Question: Nothing seems to work so far. I got to see with <URL> the following message:
'''
concept_Sjet_dream6.png...
Image Width: 200 Image Length: 240
Bitdepth (Bits/Sample): 8
Channels (Samples/Pixel): 2
Pixel depth (Pixel Depth): 16
Colour Type (Photometric Interpretation): GRAYSCALE with alpha channel
Image filter: Single row per byte filter
Interlacing: No interlacing
Compression Scheme: Deflate method 8, 32k window
Resolution: 11811, 11811 (pixels per meter)
FillOrder: msb-to-lsb
Byte Order: Network (Big Endian)
Number of text strings: 1 of 9
Comment (xTXt deflate compressed): The comment
'''
But the remaining text strings are missing. I did also try other solutions in <URL>, they didn't work either. pngchunks provides this information:
'''
Chunk: Data Length 13 (max <PHONE>), Type <PHONE> [IHDR]
Critical, public, PNG 1.2 compliant, unsafe to copy
IHDR Width: 200
IHDR Height: 240
IHDR Bitdepth: 8
IHDR Colortype: 4
IHDR Compression: 0
IHDR Filter: 0
IHDR Interlace: 0
IHDR Compression algorithm is Deflate
IHDR Filter method is type zero (None, Sub, Up, Average, Paeth)
IHDR Interlacing is disabled
Chunk CRC: -277290027
Chunk: Data Length 1 (max <PHONE>), Type <PHONE> [sRGB]
Ancillary, public, PNG 1.2 compliant, unsafe to copy
... Unknown chunk type
Chunk CRC: -<PHONE>
Chunk: Data Length 2 (max <PHONE>), Type <PHONE> [bKGD]
Ancillary, public, PNG 1.2 compliant, unsafe to copy
... Unknown chunk type
Chunk CRC: -<PHONE>
Chunk: Data Length 9 (max <PHONE>), Type <PHONE> [pHYs]
Ancillary, public, PNG 1.2 compliant, safe to copy
... Unknown chunk type
Chunk CRC: <PHONE>
Chunk: Data Length 7 (max <PHONE>), Type <PHONE> [tIME]
Ancillary, public, PNG 1.2 compliant, unsafe to copy
... Unknown chunk type
Chunk CRC: 292503155
Chunk: Data Length 19 (max <PHONE>), Type <PHONE> [tEXt]
Ancillary, public, PNG 1.2 compliant, safe to copy
... Unknown chunk type
Chunk CRC: -528748773
Chunk: Data Length 8192 (max <PHONE>), Type <PHONE> [IDAT]
Critical, public, PNG 1.2 compliant, unsafe to copy
IDAT contains image data
Chunk CRC: -309524018
Chunk: Data Length 8192 (max <PHONE>), Type <PHONE> [IDAT]
Critical, public, PNG 1.2 compliant, unsafe to copy
IDAT contains image data
Chunk CRC: -<PHONE>
Chunk: Data Length 2301 (max <PHONE>), Type <PHONE> [IDAT]
Critical, public, PNG 1.2 compliant, unsafe to copy
IDAT contains image data
Chunk CRC: -810299134
Chunk: Data Length 0 (max <PHONE>), Type <PHONE> [IEND]
Critical, public, PNG 1.2 compliant, unsafe to copy
IEND contains no data
Chunk CRC: -<PHONE>
'''
Sample image:

I'm very confused. Thank you anyone.
PD: apparently this happens with every image, this is not a special case but the usual case.
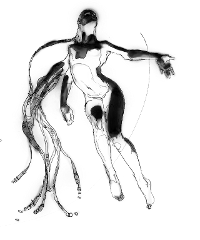
Answer: This is a simple Java way to extract text information from a "valid" png file. International characters may not show well on console.
'''
import java.io.*;
import java.util.zip.InflaterInputStream;
public class PNGExtractText
{
/** PNG signature constant */
public static final long SIGNATURE = 0x89504E470D0A1A0AL;
/** PNG Chunk type constants, 4 Critical chunks */
/** Image header */
private static final int IHDR = 0x49484452; // "IHDR"
/** Image trailer */
private static final int IEND = 0x49454E44; // "IEND"
/** Palette */
/** Textual data */
private static final int tEXt = 0x74455874; // "tEXt"
/** Compressed textual data */
private static final int zTXt = 0x7A545874; // "zTXt"
/** International textual data */
private static final int iTXt = 0x69545874; // "iTXt"
/** Background color */
public static void showText(InputStream is) throws Exception
{
//Local variables for reading chunks
int data_len = 0;
int chunk_type = 0;
byte[] buf=null;
long signature = readLong(is);
if (signature != SIGNATURE)
{
System.out.println("--- NOT A PNG IMAGE ---");
return;
}
/** Read header */
/** We are expecting IHDR */
if ((readInt(is)!=13)||(readInt(is) != IHDR))
{
System.out.println("--- NOT A PNG IMAGE ---");
return;
}
buf = new byte[13+4];//13 plus 4 bytes CRC
is.read(buf,0,17);
while (true)
{
data_len = readInt(is);
chunk_type = readInt(is);
//System.out.println("chunk type: 0x"+Integer.toHexString(chunk_type));
if (chunk_type == IEND)
{
System.out.println("IEND found");
int crc = readInt(is);
break;
}
switch (chunk_type)
{
case zTXt:
{
System.out.println("zTXt chunk:");
buf = new byte[data_len];
is.read(buf);
int keyword_len = 0;
while(buf[keyword_len]!=0) keyword_len++;
System.out.print(new String(buf,0,keyword_len,"UTF-8")+": ");
InflaterInputStream ii = new InflaterInputStream(new ByteArrayInputStream(buf,keyword_len+2, data_len-keyword_len-2));
InputStreamReader ir = new InputStreamReader(ii,"UTF-8");
BufferedReader br = new BufferedReader(ir);
String read = null;
while((read=br.readLine()) != null) {
System.out.println(read);
}
System.out.println("**********************");
is.skip(4);
break;
}
case tEXt:
{
System.out.println("tEXt chunk:");
buf = new byte[data_len];
is.read(buf);
int keyword_len = 0;
while(buf[keyword_len]!=0) keyword_len++;
System.out.print(new String(buf,0,keyword_len,"UTF-8")+": ");
System.out.println(new String(buf,keyword_len+1,data_len-keyword_len-1,"UTF-8"));
System.out.println("**********************");
is.skip(4);
break;
}
case iTXt:
{
// System.setOut(new PrintStream(new File("TextChunk.txt"),"UTF-8"));
/**
* Keyword: 1-79 bytes (character string)
* Null separator: 1 byte
* Compression flag: 1 byte
* Compression method: 1 byte
* Language tag: 0 or more bytes (character string)
* Null separator: 1 byte
* Translated keyword: 0 or more bytes
* Null separator: 1 byte
* Text: 0 or more bytes
*/
System.out.println("iTXt chunk:");
buf = new byte[data_len];
is.read(buf);
int keyword_len = 0;
int trans_keyword_len = 0;
int lang_flg_len = 0;
boolean compr = false;
while(buf[keyword_len]!=0) keyword_len++;
System.out.print(new String(buf,0,keyword_len,"UTF-8"));
if(buf[++keyword_len]==1) compr = true;
keyword_len++;//Skip the compresssion method byte.
while(buf[++keyword_len]!=0) lang_flg_len++;
//////////////////////
System.out.print("(");
if(lang_flg_len>0)
System.out.print(new String(buf,keyword_len-lang_flg_len, lang_flg_len, "UTF-8"));
while(buf[++keyword_len]!=0) trans_keyword_len++;
if(trans_keyword_len>0)
System.out.print(" "+new String(buf,keyword_len-trans_keyword_len, trans_keyword_len, "UTF-8"));
System.out.print("): ");
/////////////////////// End of key.
if(compr) //Compressed text
{
InflaterInputStream ii = new InflaterInputStream(new ByteArrayInputStream(buf,keyword_len+1, data_len-keyword_len-1));
InputStreamReader ir = new InputStreamReader(ii,"UTF-8");
BufferedReader br = new BufferedReader(ir);
String read = null;
while((read=br.readLine()) != null) {
System.out.println(read);
}
}
else //Uncompressed text
{
System.out.println(new String(buf,keyword_len+1,data_len-keyword_len-1,"UTF-8"));
}
System.out.println("**********************");
is.skip(4);
break;
}
default:
{
buf = new byte[data_len+4];
is.read(buf,0, data_len+4);
break;
}
}
}
is.close();
}
private static int readInt(InputStream is) throws Exception
{
byte[] buf = new byte[4];
is.read(buf,0,4);
return (((buf[0]&0xff)<<24)|((buf[1]&0xff)<<16)|
((buf[2]&0xff)<<8)|(buf[3]&0xff));
}
private static long readLong(InputStream is) throws Exception
{
byte[] buf = new byte[8];
is.read(buf,0,8);
return (((buf[0]&0xffL)<<56)|((buf[1]&0xffL)<<48)|
((buf[2]&0xffL)<<40)|((buf[3]&0xffL)<<32)|((buf[4]&0xffL)<<24)|
((buf[5]&0xffL)<<16)|((buf[6]&0xffL)<<8)|(buf[7]&0xffL));
}
public static void main(String args[]) throws Exception
{
FileInputStream fs = new FileInputStream(args[0]);
showText(fs);
}
}
'''
: usage: java PNGExtractText image.png
This is what I got from the test image ctzn0g04.png from official png test suite :
'''
D: mp>java PNGExtractText ctzn0g04.png
tEXt chunk:
Title: PngSuite
**********************
tEXt chunk:
Author: Willem A.J. van Schaik
(willem@schaik.com)
**********************
zTXt chunk:
Copyright: Copyright Willem van Schaik, Singapore 1995-96
**********************
zTXt chunk:
Description: A compilation of a set of images created to test the
various color-types of the PNG format. Included are
black&white, color, paletted, with alpha channel, with
transparency formats. All bit-depths allowed according
to the spec are present.
**********************
zTXt chunk:
Software: Created on a NeXTstation color using "pnmtopng".
**********************
zTXt chunk:
Disclaimer: Freeware.
**********************
IEND found
'''
Just found your link and tried with the image, got this:
'''
D: mp>java PNGExtractText concept_Sjet_dream6.png
tEXt chunk:
Comment: The comment
**********************
IEND found
'''
The above example has become part of a Java image library which can be found at <URL>